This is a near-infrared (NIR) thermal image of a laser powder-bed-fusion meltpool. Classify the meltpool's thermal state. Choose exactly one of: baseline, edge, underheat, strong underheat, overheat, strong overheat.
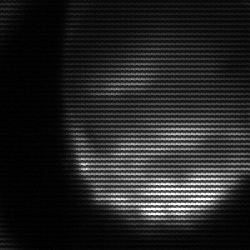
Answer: edge